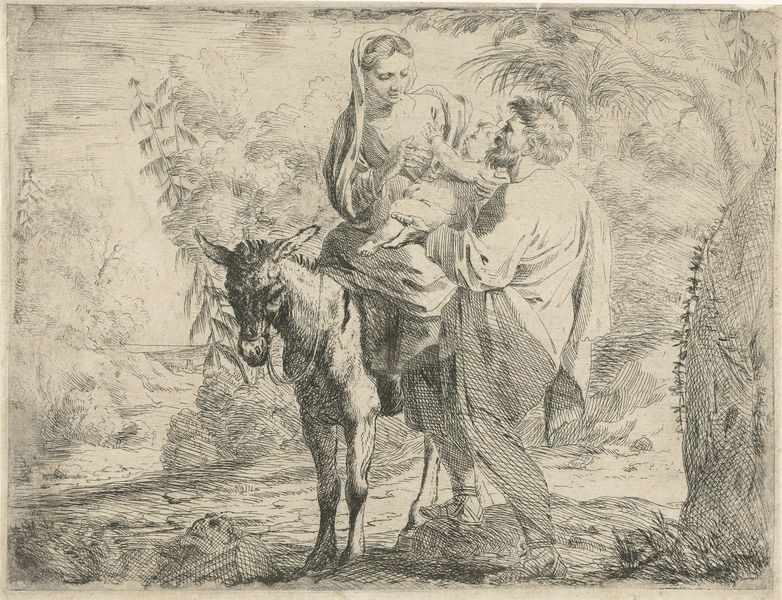
Titel: Vlucht naar Egypte
Künstler: Jan Miel
Standort: Amsterdam
Institution: Rijksmuseum
Schlagwörter: baum, mann, weiß, bäume, landschaft, frau, skizze, säule, zeichnung, tier, weg, bibel, neues testament, natur, figur, kind, wald, esel, graphik, baby, rast, palme, flucht, druck, druckgraphik, schraffur, radierung, stich, bleistift, christus, jesus, palmen, heilig, maria, waldweg, wanderung, josef, joseph, säugling, ägypten, jesuskind, barrok, flucht nach ägypten, ruhe auf der flucht, 1900, maria und josef, flucht nach, zeichnunggrafik